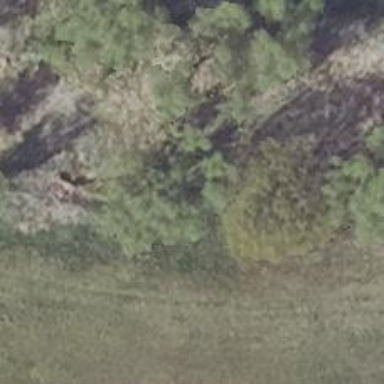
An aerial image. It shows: Deciduous broadleaved tree.